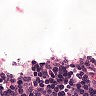
Metastatic tissue present: no